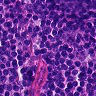
Metastatic tissue present: no